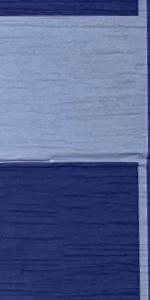
Label: Empty